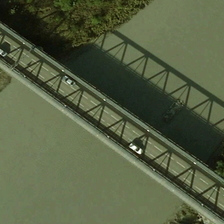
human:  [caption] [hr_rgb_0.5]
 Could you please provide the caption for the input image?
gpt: three cars are running on a bridge over a green river .

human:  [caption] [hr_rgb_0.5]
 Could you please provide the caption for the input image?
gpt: three cars are running on a bridge over a green river .

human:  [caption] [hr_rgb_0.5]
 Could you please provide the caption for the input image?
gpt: it is a gray bridge,white cars, green grassland and river .

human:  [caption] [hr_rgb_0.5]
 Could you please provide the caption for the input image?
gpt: this is a bridge, several cars, grassland and a river .

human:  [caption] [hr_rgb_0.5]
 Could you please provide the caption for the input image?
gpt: this is a bridge, several cars, grassland and a river .